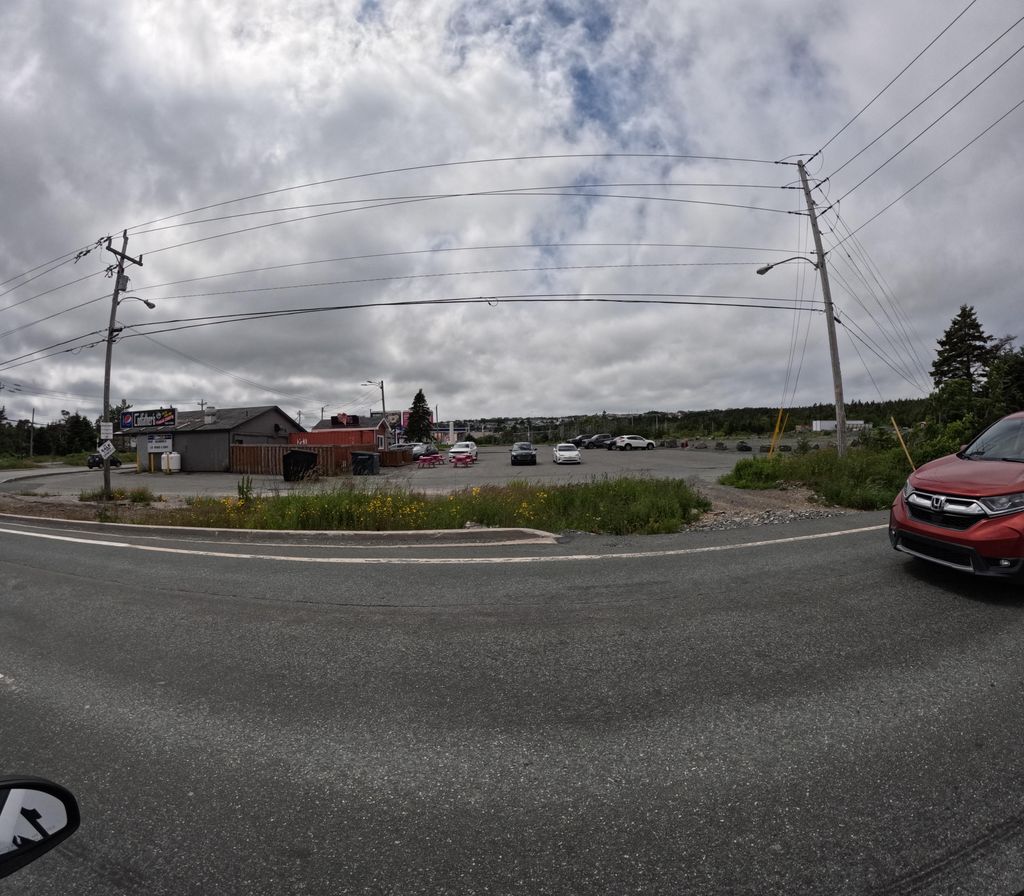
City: st_johns